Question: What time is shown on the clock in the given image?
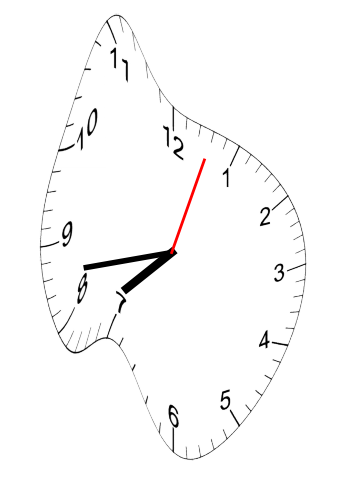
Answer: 07:43:03